Interaction volume radius: 5 \u00c5
Interaction volume height: 15 \u00c5
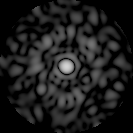
Disorder parameter: 0.8373